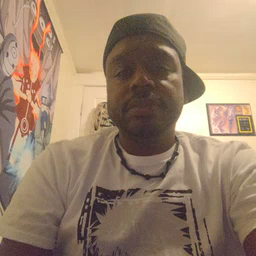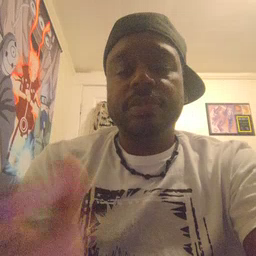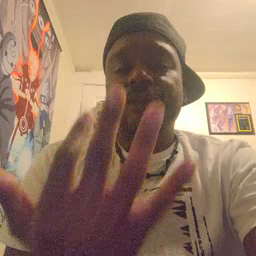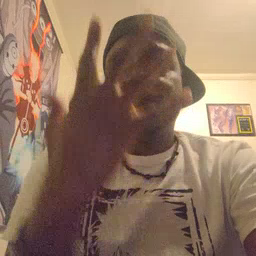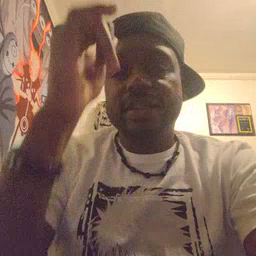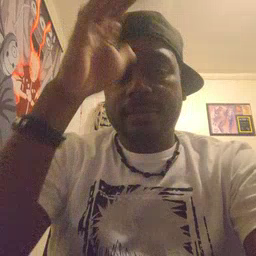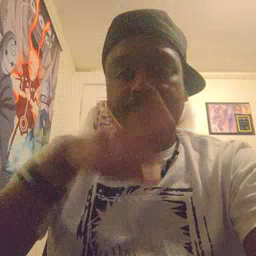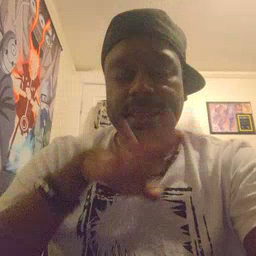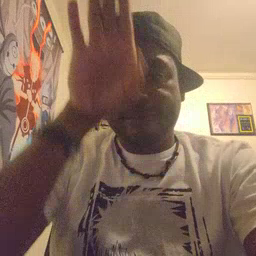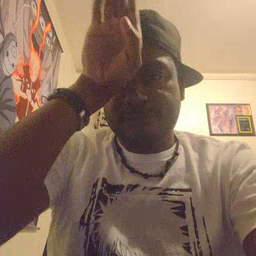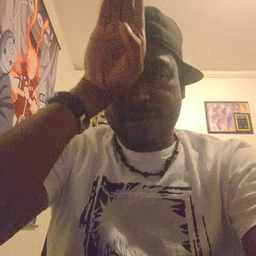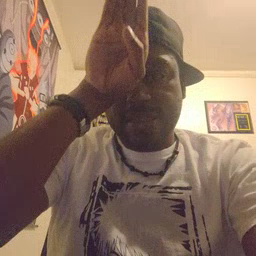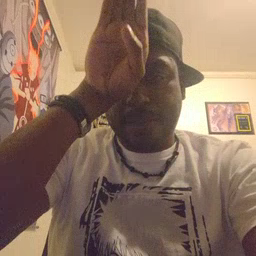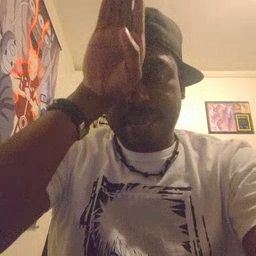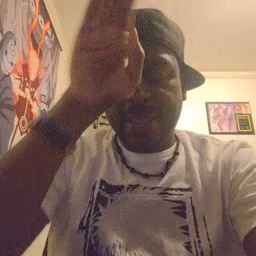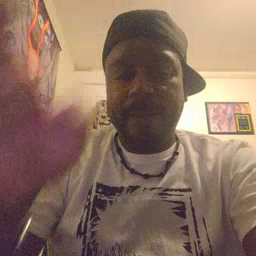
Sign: fireman